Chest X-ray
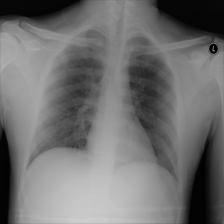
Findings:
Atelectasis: negative
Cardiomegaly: negative
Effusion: negative
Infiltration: negative
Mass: negative
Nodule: negative
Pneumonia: negative
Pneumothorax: negative
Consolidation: negative
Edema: negative
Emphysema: negative
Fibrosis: negative
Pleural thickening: negative
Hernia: negative